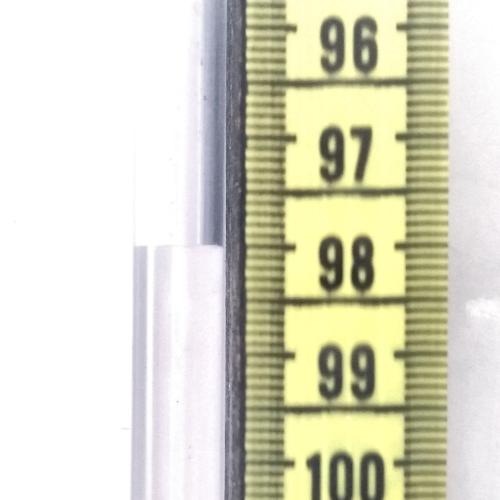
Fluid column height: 98.0 cm